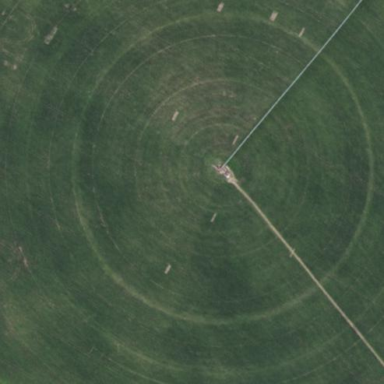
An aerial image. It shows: Farmland with pivot irrigation system.